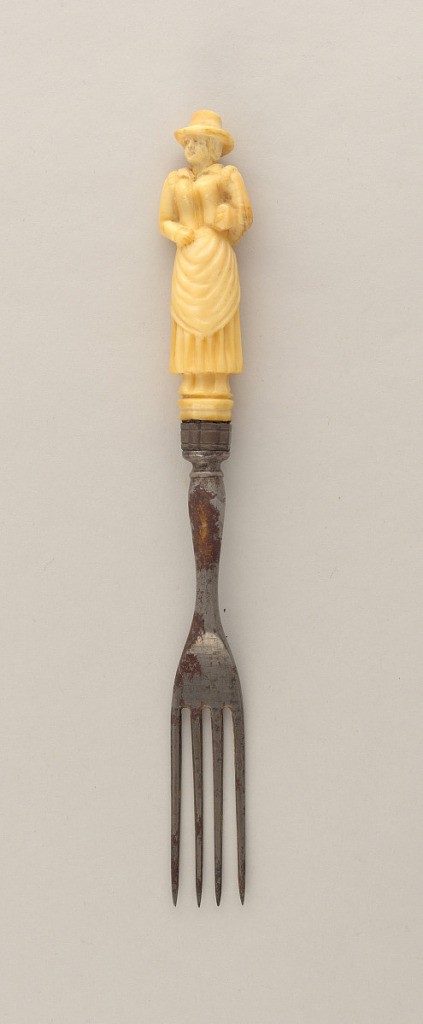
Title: Fork
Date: ca. 1700–1800
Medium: ivory, silver, steel
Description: Four tines, slightly curved. Sloping shoulders, baluster-shaped neck. Plain silver ferrule, octagonal in section. Carved ivory handle: a woman in costume wearing a hat (German?), holding an instrument (hurdy-gurdy) under one arm, the other arm resting on the back. The head of the woman is moveable.